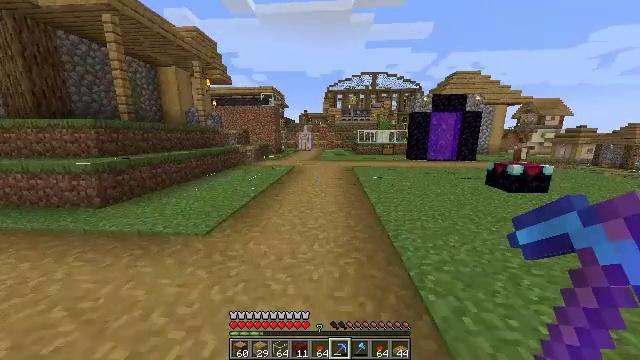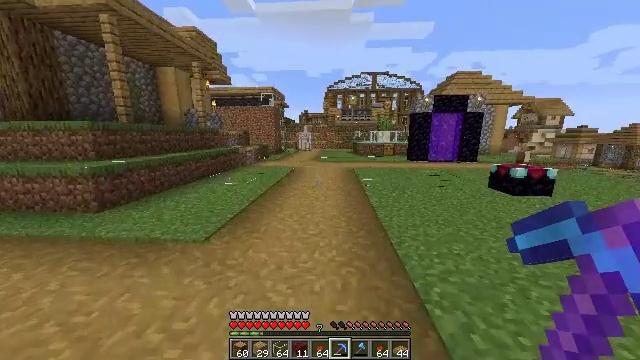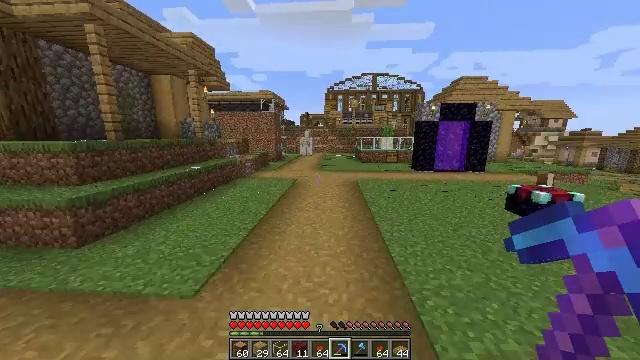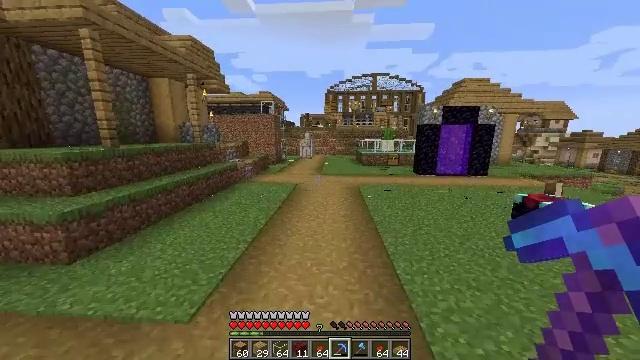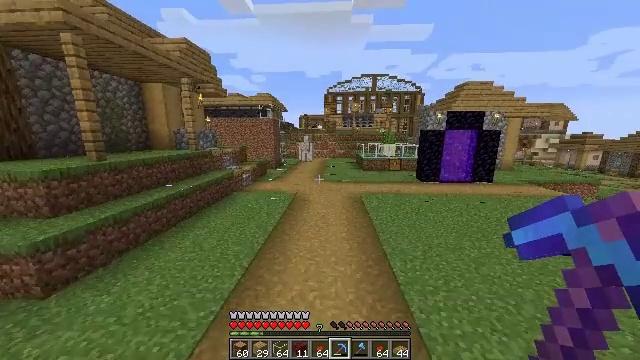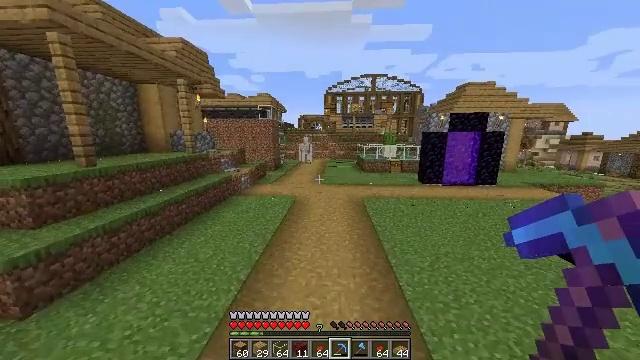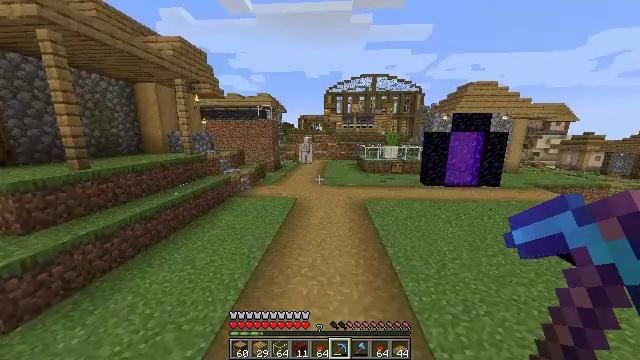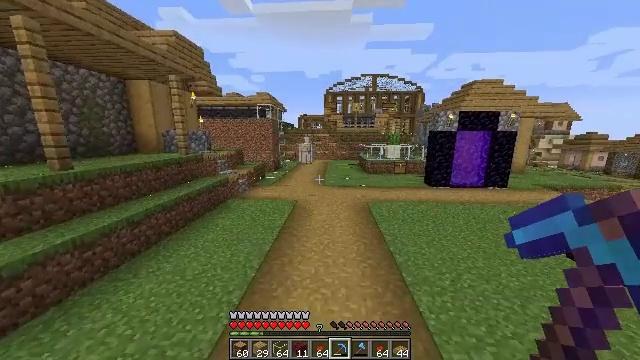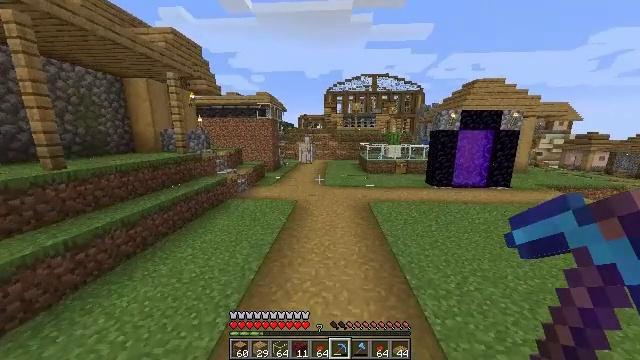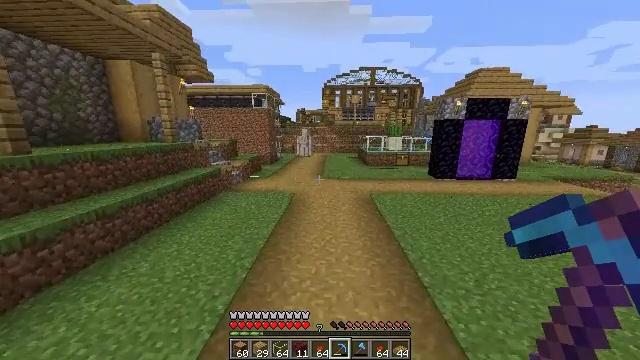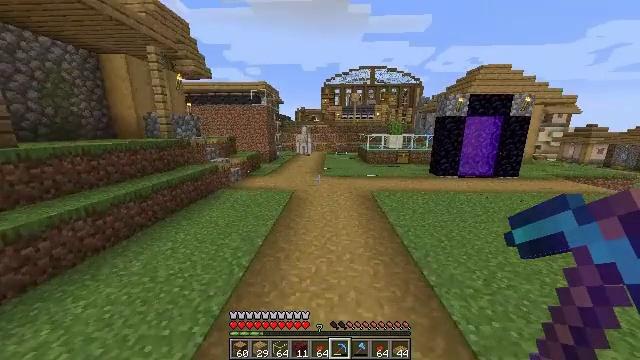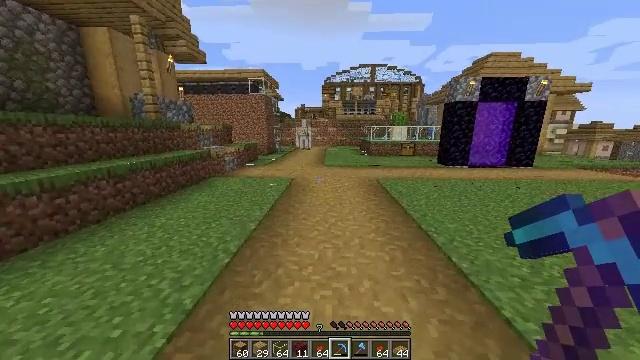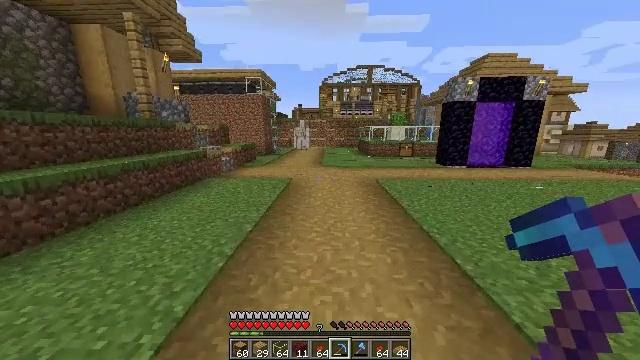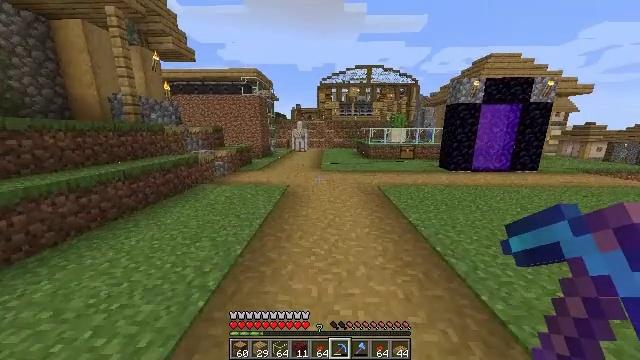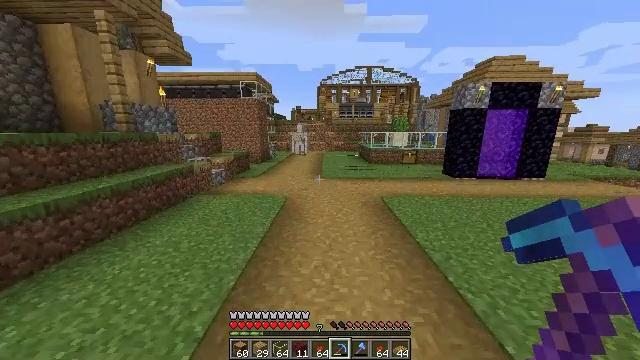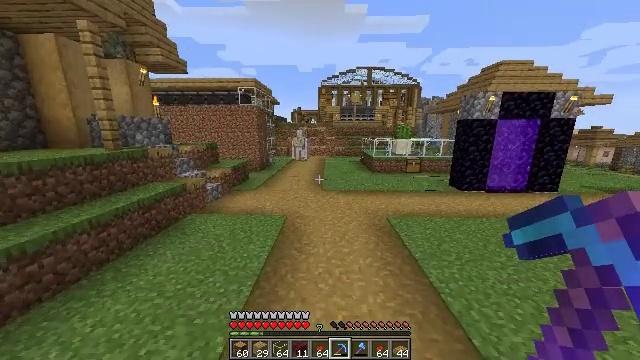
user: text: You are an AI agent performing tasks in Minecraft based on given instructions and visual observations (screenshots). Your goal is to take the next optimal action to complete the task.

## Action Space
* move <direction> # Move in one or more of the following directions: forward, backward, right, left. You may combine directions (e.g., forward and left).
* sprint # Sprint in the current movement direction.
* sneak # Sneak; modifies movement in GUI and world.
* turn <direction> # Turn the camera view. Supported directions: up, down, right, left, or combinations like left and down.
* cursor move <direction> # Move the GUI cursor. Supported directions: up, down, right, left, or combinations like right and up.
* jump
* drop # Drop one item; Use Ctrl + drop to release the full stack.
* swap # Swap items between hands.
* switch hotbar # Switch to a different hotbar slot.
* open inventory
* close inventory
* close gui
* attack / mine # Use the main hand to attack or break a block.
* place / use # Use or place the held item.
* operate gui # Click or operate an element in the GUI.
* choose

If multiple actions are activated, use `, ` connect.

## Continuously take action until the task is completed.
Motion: motion action
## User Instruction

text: Craft iron bars.
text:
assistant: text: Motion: move forward, sprint, jump
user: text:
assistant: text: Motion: move forward, jump
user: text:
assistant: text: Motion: move forward, jump
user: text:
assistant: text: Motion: move forward, sprint, jump
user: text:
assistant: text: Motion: move forward, sprint, jump
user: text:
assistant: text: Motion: move forward, sprint, jump
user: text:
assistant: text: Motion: move forward, sprint, jump
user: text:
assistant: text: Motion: move forward, jump
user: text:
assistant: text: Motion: move forward, turn down, jump
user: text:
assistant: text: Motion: move forward, jump
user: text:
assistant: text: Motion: move forward, jump
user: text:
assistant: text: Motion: move forward, sprint, jump
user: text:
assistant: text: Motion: move forward, sprint, jump
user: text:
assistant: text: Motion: move forward, sprint, jump
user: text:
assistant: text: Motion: move forward, sprint, jump
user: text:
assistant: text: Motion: move forward, jump
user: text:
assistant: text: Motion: move forward, jump
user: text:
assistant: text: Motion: move forward, jump
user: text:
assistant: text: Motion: move forward, jump
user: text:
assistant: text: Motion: move forward, sprint, jump
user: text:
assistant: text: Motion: move forward, sprint, turn right, jump
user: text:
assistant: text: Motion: move forward, sprint, jump
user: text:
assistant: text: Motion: move forward, sprint, jump
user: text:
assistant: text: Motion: move forward, sprint, jump
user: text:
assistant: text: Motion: move forward, jump
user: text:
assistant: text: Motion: move forward, jump
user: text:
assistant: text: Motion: move forward, jump
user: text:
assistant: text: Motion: move forward, jump
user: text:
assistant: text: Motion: move forward, sprint, jump
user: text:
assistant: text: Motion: move forward, sprint, jump